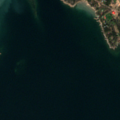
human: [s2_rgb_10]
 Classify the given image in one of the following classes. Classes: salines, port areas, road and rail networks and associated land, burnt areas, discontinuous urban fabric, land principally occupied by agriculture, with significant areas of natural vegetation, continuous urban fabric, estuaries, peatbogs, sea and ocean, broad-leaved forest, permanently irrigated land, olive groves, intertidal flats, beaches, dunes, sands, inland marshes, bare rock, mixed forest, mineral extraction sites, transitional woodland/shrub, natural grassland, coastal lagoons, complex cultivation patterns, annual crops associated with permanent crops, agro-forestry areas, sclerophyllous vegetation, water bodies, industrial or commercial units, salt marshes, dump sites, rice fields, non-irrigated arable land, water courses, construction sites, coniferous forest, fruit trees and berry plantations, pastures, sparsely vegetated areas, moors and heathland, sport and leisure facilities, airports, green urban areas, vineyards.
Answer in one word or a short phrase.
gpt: discontinuous urban fabric, coniferous forest, sea and ocean